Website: apple
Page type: customer-info-address
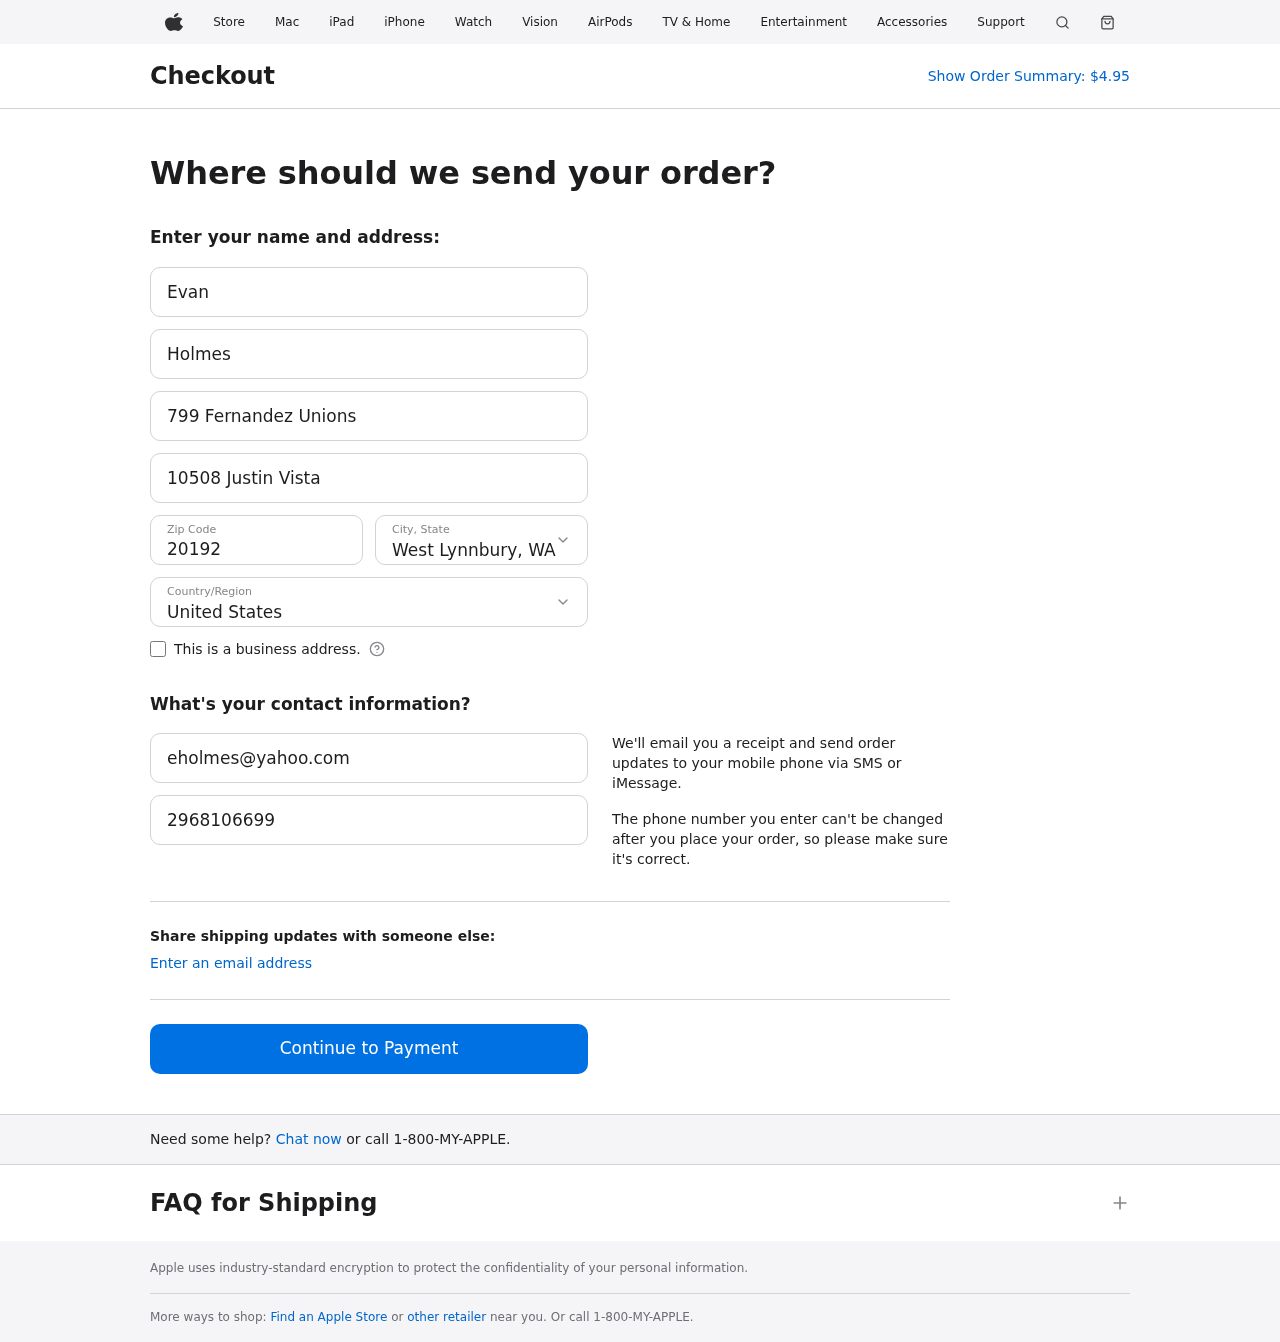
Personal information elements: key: PII_CITY_STATE
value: West Lynnbury, WA
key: PII_COUNTRY
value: United States
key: PII_EMAIL
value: eholmes@yahoo.com
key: PII_FIRSTNAME
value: Evan
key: PII_LASTNAME
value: Holmes
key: PII_PHONE
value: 2968106699
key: PII_POSTCODE
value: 20192
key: PII_STREET
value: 799 Fernandez Unions
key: PII_STREET2
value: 10508 Justin Vista
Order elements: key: ORDER_TOTAL
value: $4.95